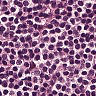
Metastatic tissue present: no